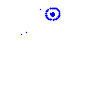
Particle: kaon